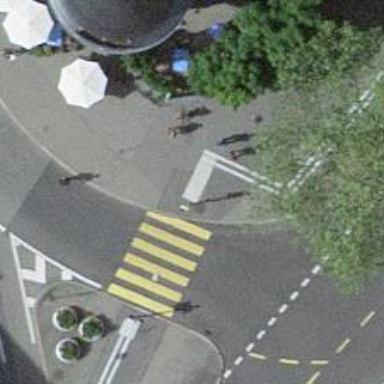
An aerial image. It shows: Asphalt footway.